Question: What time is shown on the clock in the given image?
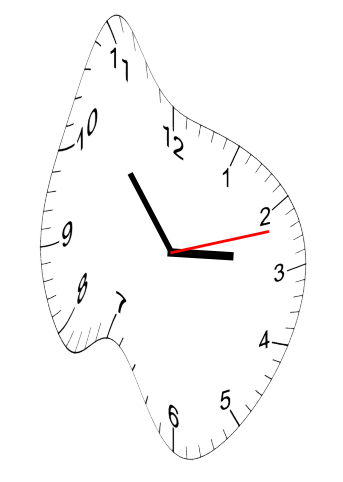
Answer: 02:53:12